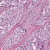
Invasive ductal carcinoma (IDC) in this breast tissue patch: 1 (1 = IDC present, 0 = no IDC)